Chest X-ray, PA view. Patient: 32 years old, sex M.
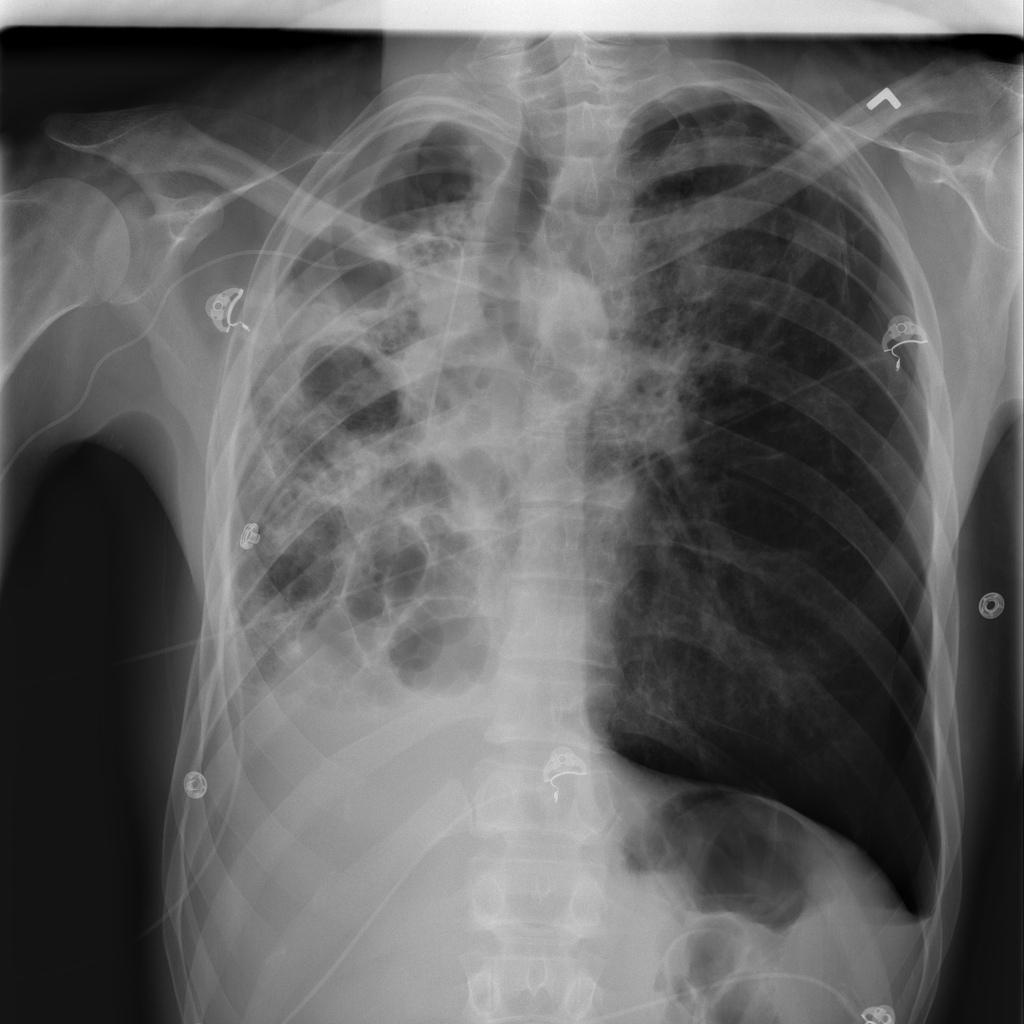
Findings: Pneumothorax